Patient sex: F
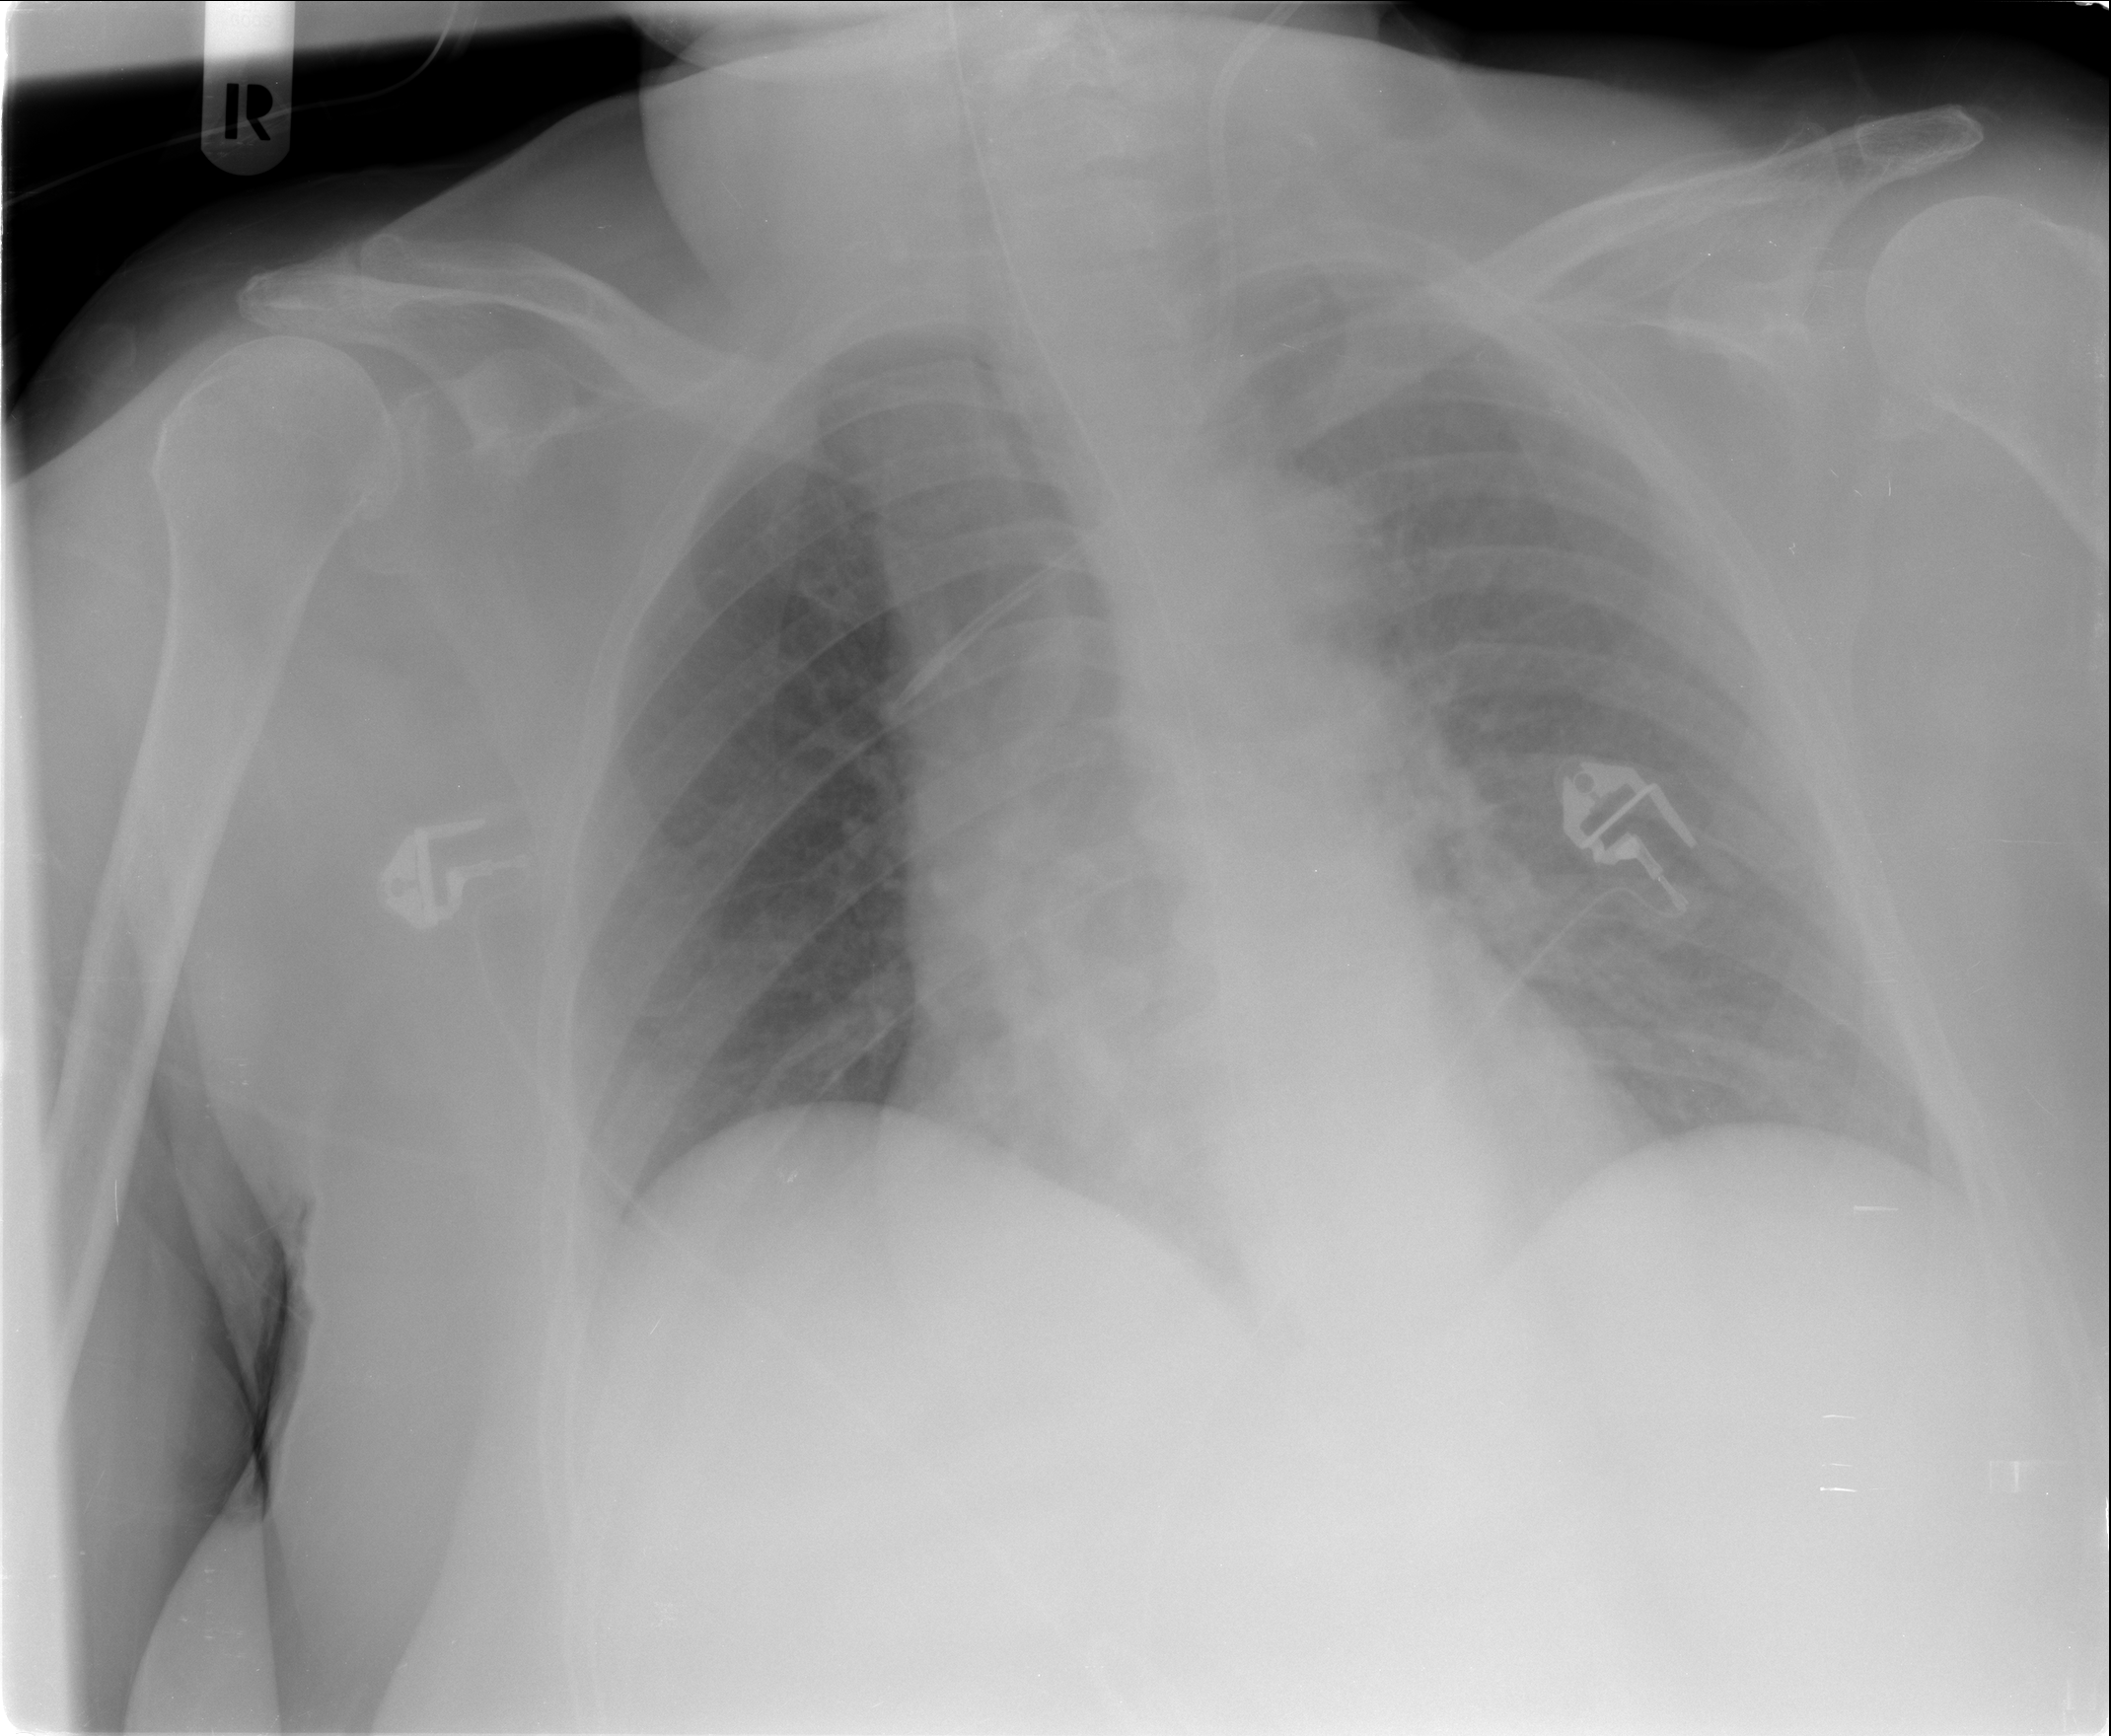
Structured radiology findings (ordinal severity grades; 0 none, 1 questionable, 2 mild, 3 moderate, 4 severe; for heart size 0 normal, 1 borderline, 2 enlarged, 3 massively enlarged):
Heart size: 0
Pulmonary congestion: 1
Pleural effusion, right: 0
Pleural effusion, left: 1
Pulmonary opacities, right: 0
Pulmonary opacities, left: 0
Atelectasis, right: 0
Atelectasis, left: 2